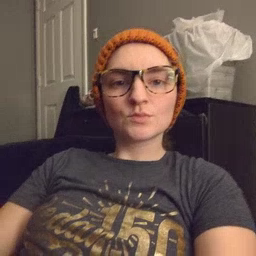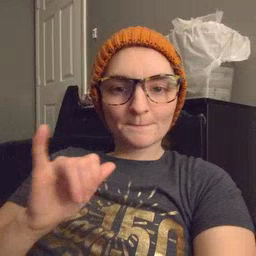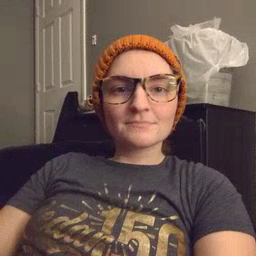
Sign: same